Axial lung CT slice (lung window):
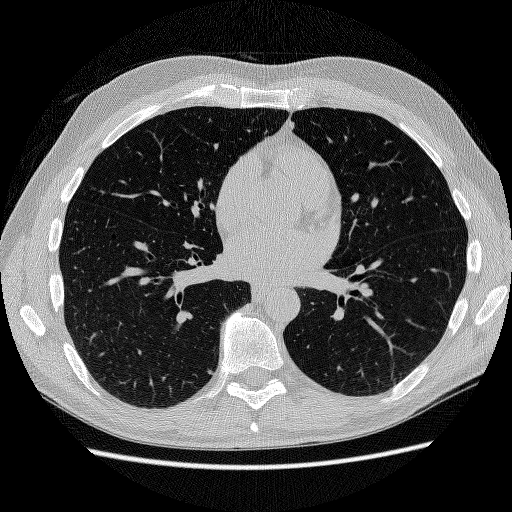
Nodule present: yes
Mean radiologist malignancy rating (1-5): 2